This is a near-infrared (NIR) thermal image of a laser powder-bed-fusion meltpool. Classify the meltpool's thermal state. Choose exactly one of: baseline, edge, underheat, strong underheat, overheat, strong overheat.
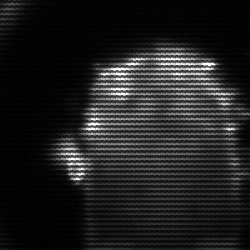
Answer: baseline